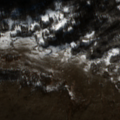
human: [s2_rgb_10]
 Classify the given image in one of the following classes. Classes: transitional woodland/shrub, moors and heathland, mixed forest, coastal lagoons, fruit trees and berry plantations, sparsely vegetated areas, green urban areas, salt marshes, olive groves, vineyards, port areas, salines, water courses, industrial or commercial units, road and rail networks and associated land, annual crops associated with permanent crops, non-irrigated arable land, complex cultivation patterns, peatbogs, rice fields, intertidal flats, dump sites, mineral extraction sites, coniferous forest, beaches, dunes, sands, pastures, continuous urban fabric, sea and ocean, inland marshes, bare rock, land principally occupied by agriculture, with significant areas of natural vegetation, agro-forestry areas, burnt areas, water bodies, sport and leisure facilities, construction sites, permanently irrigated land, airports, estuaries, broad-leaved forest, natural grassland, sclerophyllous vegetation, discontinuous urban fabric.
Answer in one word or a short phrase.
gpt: broad-leaved forest, natural grassland, transitional woodland/shrub